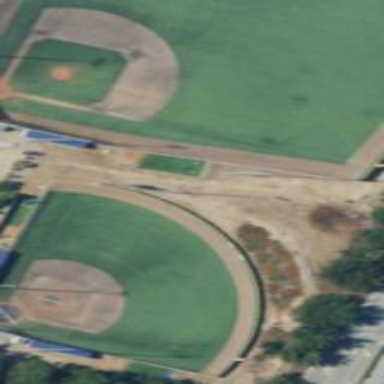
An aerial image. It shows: Chain link fence surrounding softball pitch.